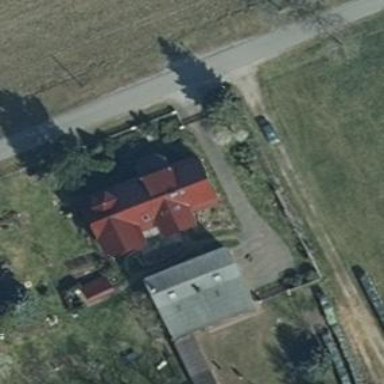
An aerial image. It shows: Simple house.